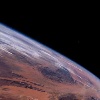
Label: land